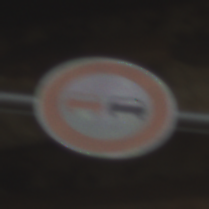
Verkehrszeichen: Ueberholverbot
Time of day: Midday
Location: Roofed (Beach)
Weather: Overcast
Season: NotSpecified
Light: Natural